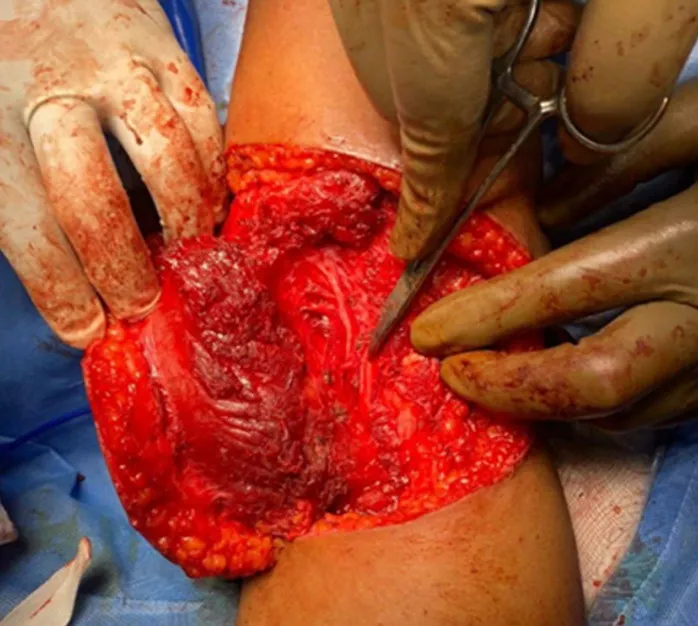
intra-operative picture showing median nerve.
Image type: medical_photograph (other_medical_photograph)